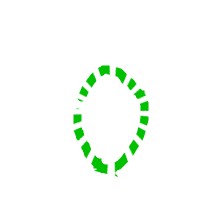
Shape: circle